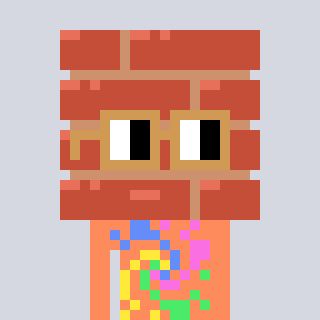
a pixel art character with square brown glasses, a wall-shaped head and a peachy-colored body on a cool background